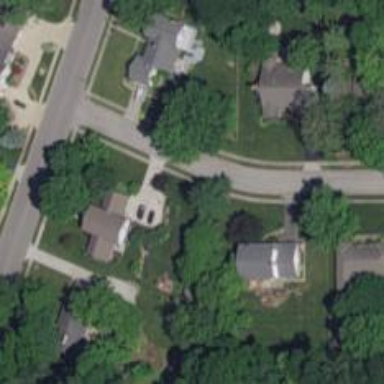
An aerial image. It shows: Residential road with asphalt surface and separate sidewalk.